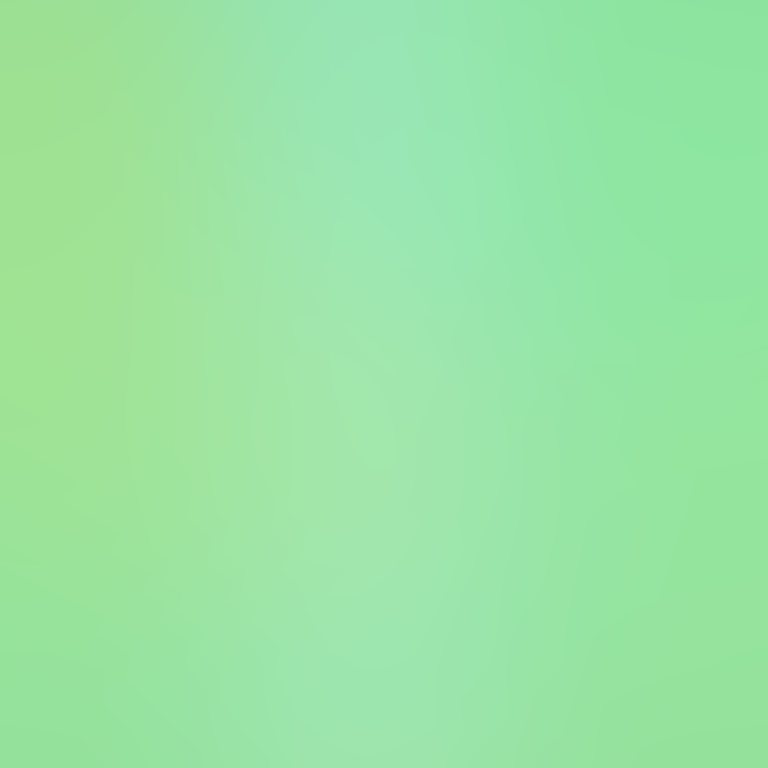
Abstract light effect, smooth gradient from soft green to light teal, calm atmosphere, diffuse light, no room, no furniture, no objects.